Aerial crown-view tile of a tropical tree (Barro Colorado Island, Panama), acquired 20250915:
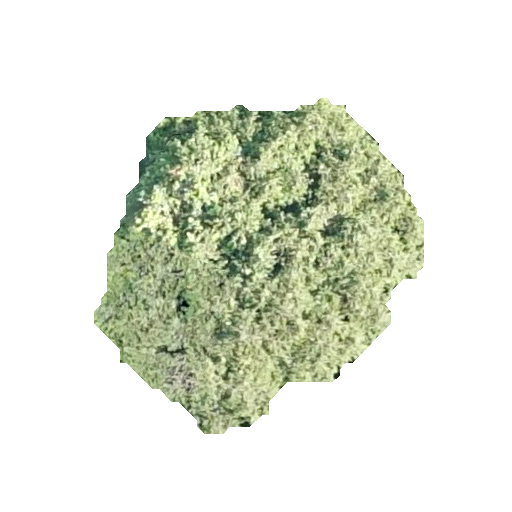
Species: Quararibea stenophylla
GBIF accepted scientific name: Quararibea stenophylla
Crown area: 109.313 m²